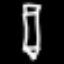
Label: pencil